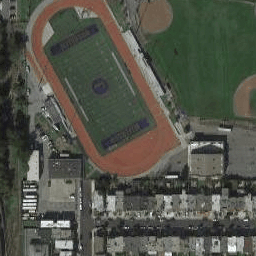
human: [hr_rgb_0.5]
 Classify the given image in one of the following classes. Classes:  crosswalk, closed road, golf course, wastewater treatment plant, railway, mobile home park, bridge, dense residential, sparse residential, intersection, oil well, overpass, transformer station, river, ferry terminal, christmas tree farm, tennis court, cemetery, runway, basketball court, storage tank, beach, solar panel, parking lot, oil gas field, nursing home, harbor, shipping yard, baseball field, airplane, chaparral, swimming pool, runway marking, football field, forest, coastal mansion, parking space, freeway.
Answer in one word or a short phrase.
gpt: football field